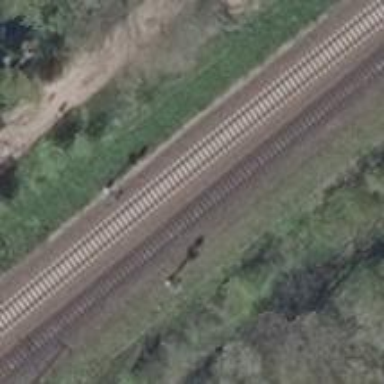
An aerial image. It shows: Railway signal.